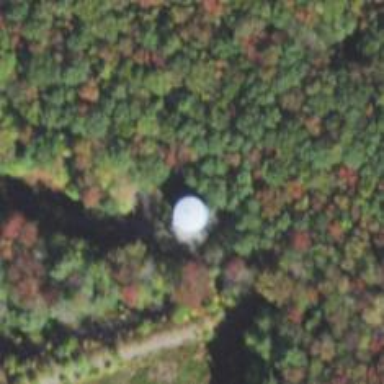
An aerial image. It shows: Water tower reservoir.